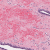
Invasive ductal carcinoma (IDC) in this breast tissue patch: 0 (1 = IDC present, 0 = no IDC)